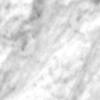
Label: no_change